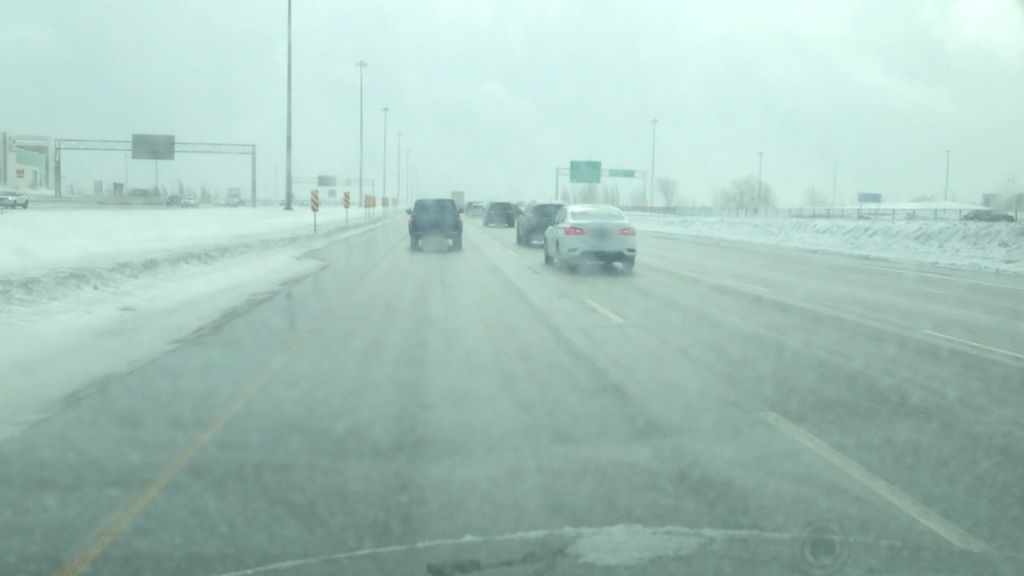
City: montreal